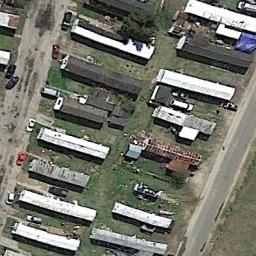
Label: mobile_home_park